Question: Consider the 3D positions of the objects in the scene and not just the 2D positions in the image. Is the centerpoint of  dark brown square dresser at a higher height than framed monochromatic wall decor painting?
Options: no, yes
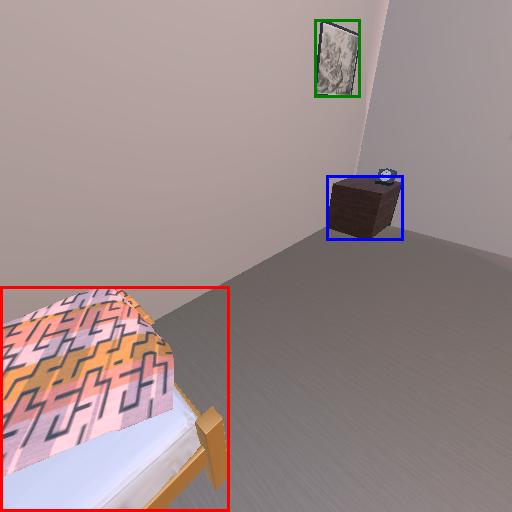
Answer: no